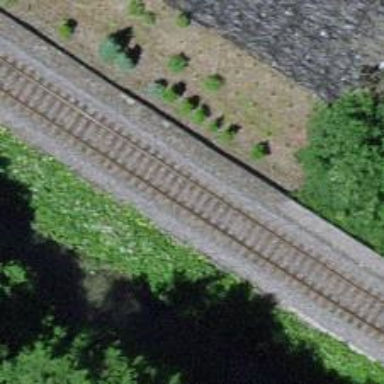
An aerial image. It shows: Railway track with contact lines for electrification.